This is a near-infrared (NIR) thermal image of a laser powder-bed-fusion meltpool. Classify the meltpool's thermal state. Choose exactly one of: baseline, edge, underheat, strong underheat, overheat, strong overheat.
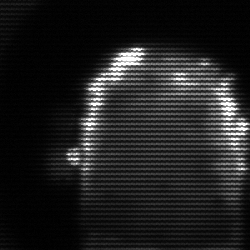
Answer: baseline